Question: I am getting decision tree classifier accuracy 1.0 and only one node in decision tree output also only one element in confusion matrix. There is similar problem with Random Forest.
'''
import pandas
import numpy
from sklearn.cross_validation import train_test_split
from sklearn.tree import DecisionTreeClassifier
import sklearn.metrics
data = pandas.read_csv('nesarc_pds.csv', low_memory=False)
#Setting variable to numeric.
data['CONSUMER'] = pandas.to_numeric(data['CONSUMER'], errors='coerce')
data['S2AQ16A'] = pandas.to_numeric(data['S2AQ16A'], errors='coerce')
data['S2DQ3C1'] = pandas.to_numeric(data['S2DQ3C1'], errors='coerce')
data['S2DQ3C2'] = pandas.to_numeric(data['S2DQ3C2'], errors='coerce')
data['S2DQ4C1'] = pandas.to_numeric(data['S2DQ4C1'], errors='coerce')
data['S2DQ4C2'] = pandas.to_numeric(data['S2DQ4C2'], errors='coerce')
data['S2DQ1'] = pandas.to_numeric(data['S2DQ1'], errors='coerce')
data['S2DQ2'] = pandas.to_numeric(data['S2DQ2'], errors='coerce')
data['SEX'] = pandas.to_numeric(data['SEX'], errors='coerce')
#subset data to the age 10 to 30 when started drinking
sub1=data[((data['S2AQ16A']>=10) & (data['S2AQ16A']<=30))]
#Copy new DataFrame
sub2 = sub1.copy()
#Recording missing data
sub2['S2AQ16A'] = sub2['S2AQ16A'].replace(99, numpy.nan)
sub2['S2DQ3C1'] = sub2['S2DQ3C1'].replace(99, numpy.nan)
sub2['S2DQ3C2'] = sub2['S2DQ3C2'].replace(9, numpy.nan)
sub2['S2DQ4C1'] = sub2['S2DQ4C1'].replace(99, numpy.nan)
sub2['S2DQ4C2'] = sub2['S2DQ4C2'].replace(9, numpy.nan)
sub2['S2DQ1'] = sub2['S2DQ1'].replace(9, numpy.nan)
sub2['S2DQ2'] = sub2['S2DQ2'].replace(9, numpy.nan)
#creating a secondary variable for calculating sibling number.
sub2['SIBNO'] = sub2['S2DQ3C1'] + sub2['S2DQ4C1']
#defining new variable for sibling drinking status by combining data of brothers and sisters
def SIBSTS(row):
if any([row['S2DQ3C2'] == 1, row['S2DQ4C2'] == 1]) :
return 1
elif all([row['S2DQ3C2'] == 2, row['S2DQ4C2'] == 2]) :
return 0
else :
return numpy.nan
sub2['SIBSTS'] = sub2.apply(lambda row: SIBSTS (row),axis=1)
#defining new variable for parent status status of drinking
def PRSTS(row):
if any([row['S2DQ1'] == 1, row['S2DQ2'] == 1]) :
return 1
elif all([row['S2DQ1'] == 2, row['S2DQ2'] == 2]) :
return 0
else :
return numpy.nan
sub2['PRSTS'] = sub2.apply(lambda row: PRSTS (row),axis=1)
#recoding values for 'CONSUMER' into a new variable, DRSTS
recode1 = {1: 1, 2: 1, 3: 0}
sub2['DRSTS']= sub2['CONSUMER'].map(recode1)
#recoding new values for SEX variable
recode2 = {1: 1, 2: 0}
sub2['GEN']= sub2['SEX'].map(recode2)
data_clean = sub2.dropna()
data_clean.dtypes
data_clean.describe()
#Modeling and Prediction
#Split into training and testing sets
predictors = data_clean[['S2AQ16A','SIBNO','SIBSTS','PRSTS','GEN']]
targets = data_clean['DRSTS']
pred_train, pred_test, tar_train, tar_test = train_test_split(predictors, targets, test_size=.4)
print(pred_train.shape)
print(pred_test.shape)
print(tar_train.shape)
print(tar_test.shape)
#Build model on training data
classifier=DecisionTreeClassifier()
classifier=classifier.fit(pred_train,tar_train)
predictions=classifier.predict(pred_test)
print(sklearn.metrics.confusion_matrix(tar_test,predictions))
print(sklearn.metrics.accuracy_score(tar_test, predictions))
#Displaying the decision tree
from sklearn import tree
#from StringIO import StringIO
import io
#from StringIO import StringIO
from IPython.display import Image
out = io.BytesIO()
tree.export_graphviz(classifier, out_file=out)
import pydotplus
graph=pydotplus.graph_from_dot_data(out.getvalue())
Image(graph.create_png())
graph.write_pdf("iris.pdf")
'''
Output:

data set used in code- <URL>
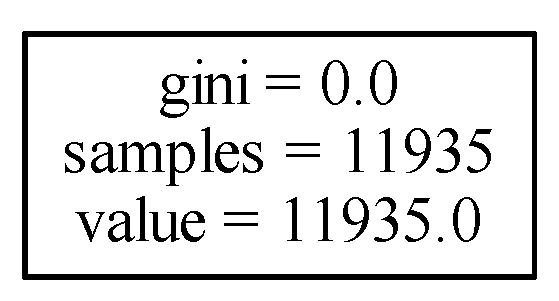
Answer: After building a model on train dataset, you should use Test dataset for predicting the classifier Accuracy.
Error is in this line 'predictions=classifier.predict(pred_train)'
It should be : 'predictions=classifier.predict(pred_test)'